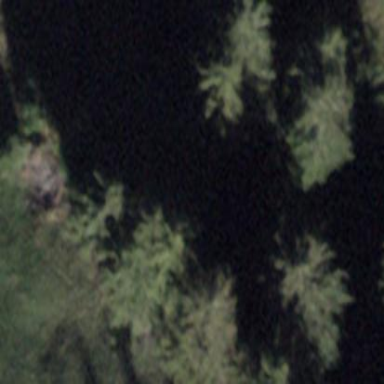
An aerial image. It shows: Forest area.